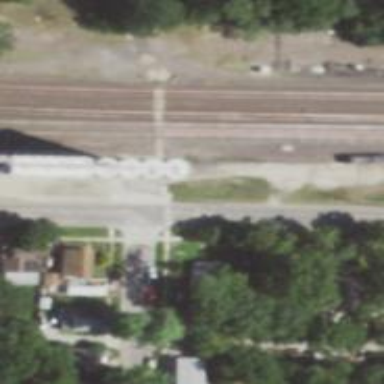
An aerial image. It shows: Railway crossing.